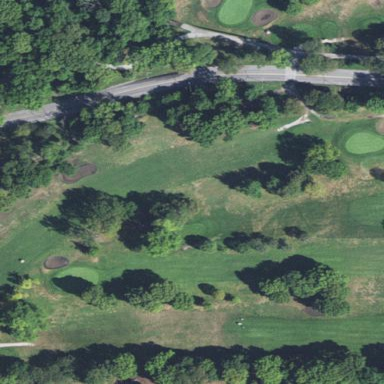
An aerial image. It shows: Golf fairway with grass surface.